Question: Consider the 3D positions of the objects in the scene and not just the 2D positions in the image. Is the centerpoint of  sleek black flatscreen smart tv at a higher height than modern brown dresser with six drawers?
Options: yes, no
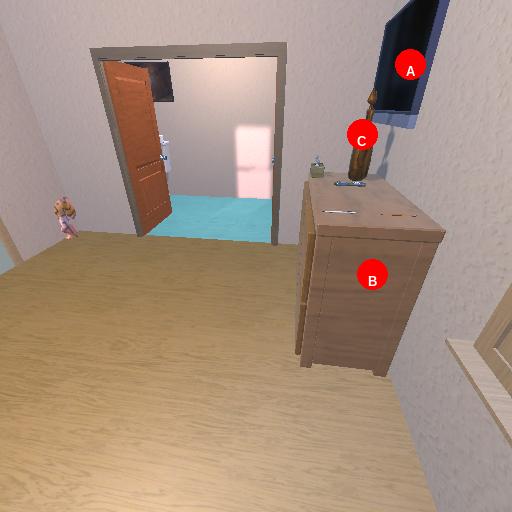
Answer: yes